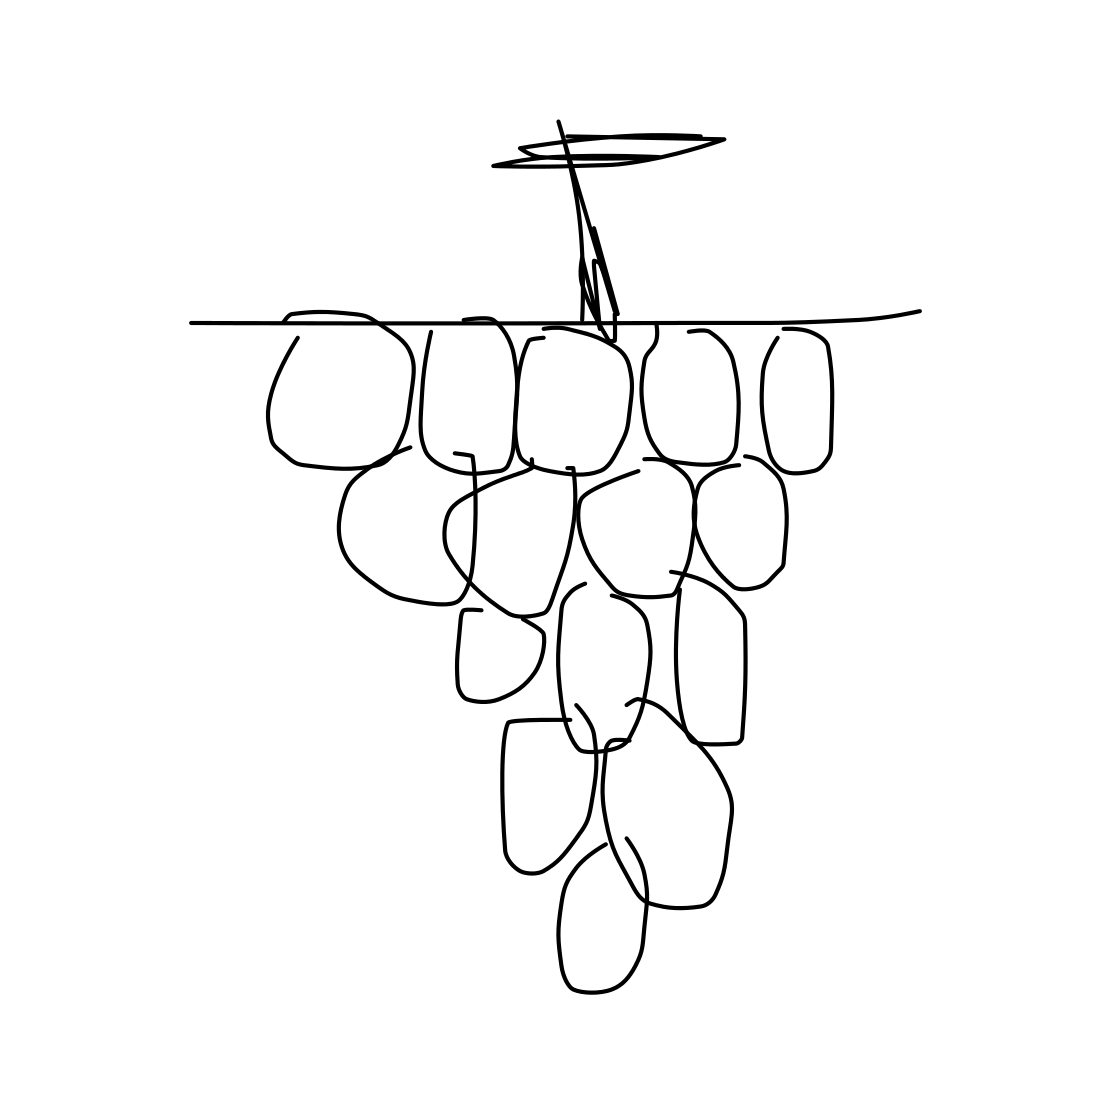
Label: grapes